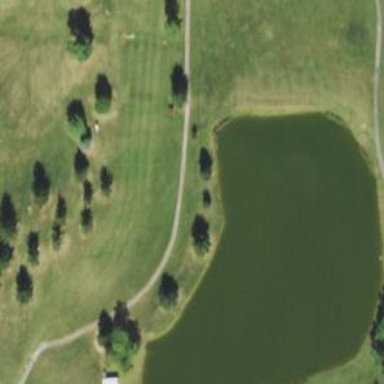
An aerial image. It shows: View of golf hole.